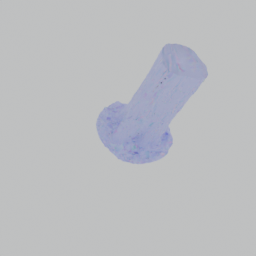
Label: nature